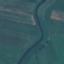
Label: River